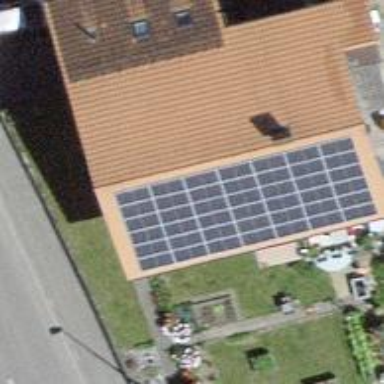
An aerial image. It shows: Solar power generator utilizing photovoltaic technology with solar photovoltaic panels.